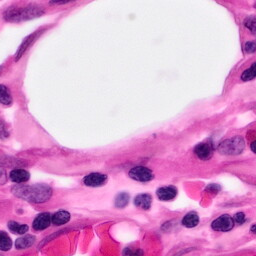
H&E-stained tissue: Pancreatic